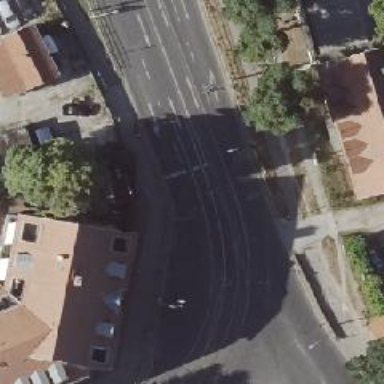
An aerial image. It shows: Secondary road with asphalt surface and sidewalks on both sides.